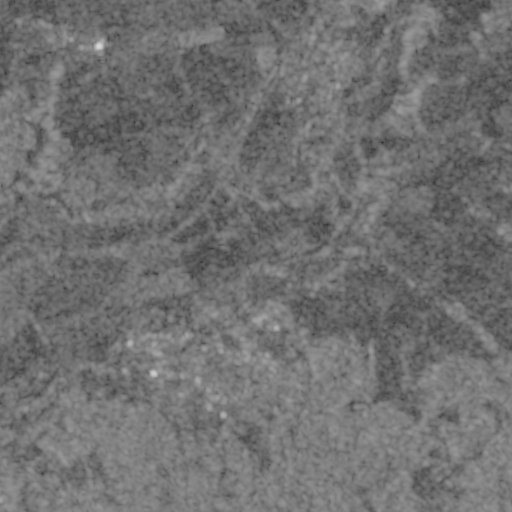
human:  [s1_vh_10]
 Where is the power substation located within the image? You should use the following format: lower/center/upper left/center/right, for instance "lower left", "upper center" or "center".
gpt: The power substation is located in the center of the image.
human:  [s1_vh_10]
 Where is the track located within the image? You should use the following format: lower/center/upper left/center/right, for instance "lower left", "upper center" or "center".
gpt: The track is located in the lower center of the image.
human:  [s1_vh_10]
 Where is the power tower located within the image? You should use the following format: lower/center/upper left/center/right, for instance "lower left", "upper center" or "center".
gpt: There is no power tower in the image.

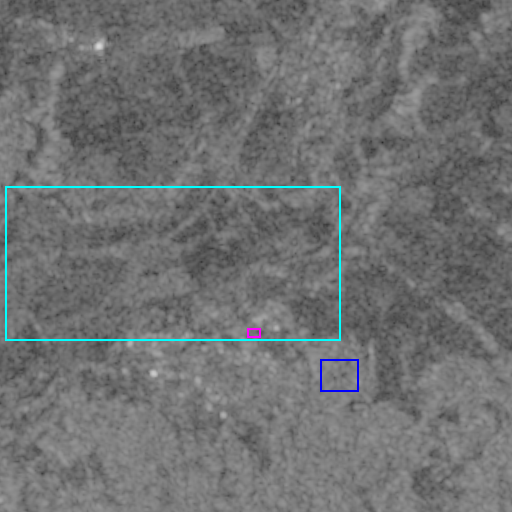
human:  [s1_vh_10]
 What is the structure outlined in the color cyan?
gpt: The structure outlined in cyan is a crop field.
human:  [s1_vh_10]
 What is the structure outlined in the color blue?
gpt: The structure outlined in blue is a park.
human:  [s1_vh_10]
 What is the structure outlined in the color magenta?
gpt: The structure outlined in magenta is a parking lot.
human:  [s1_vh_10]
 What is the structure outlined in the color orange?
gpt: There is no orange outline.